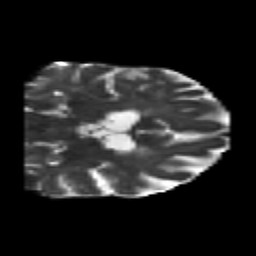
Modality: T2w
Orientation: coronal
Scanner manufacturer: siemens
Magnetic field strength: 3 T
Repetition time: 6.8 s
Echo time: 0.093 s